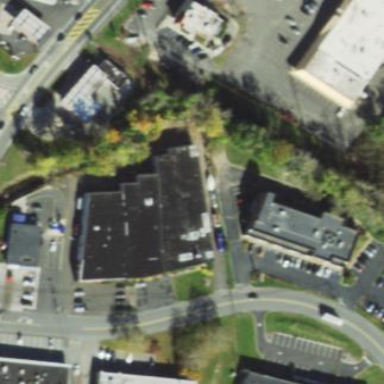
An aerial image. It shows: Storage rental shop.